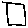
Label: square